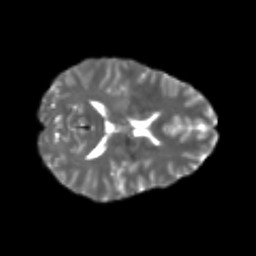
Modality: T2w
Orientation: axial
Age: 24
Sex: female
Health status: healthy
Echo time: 0.074 s